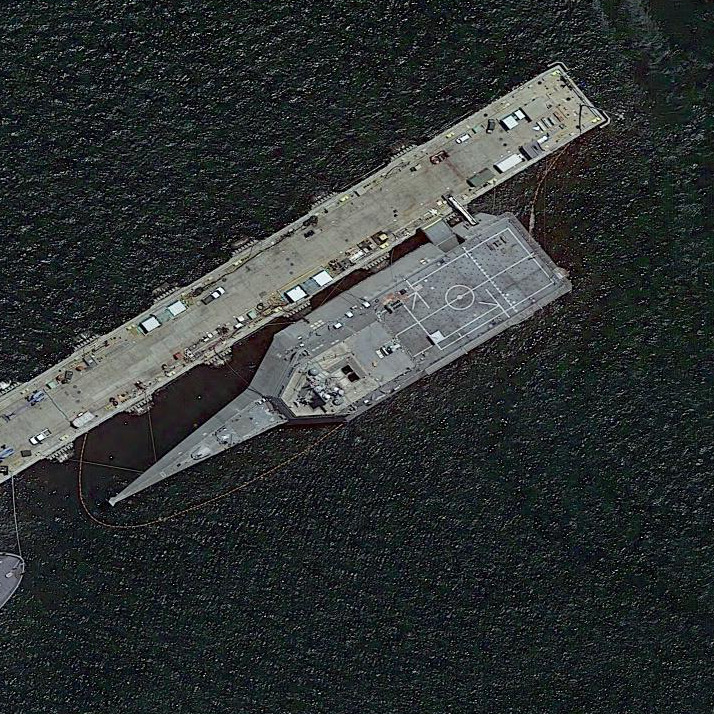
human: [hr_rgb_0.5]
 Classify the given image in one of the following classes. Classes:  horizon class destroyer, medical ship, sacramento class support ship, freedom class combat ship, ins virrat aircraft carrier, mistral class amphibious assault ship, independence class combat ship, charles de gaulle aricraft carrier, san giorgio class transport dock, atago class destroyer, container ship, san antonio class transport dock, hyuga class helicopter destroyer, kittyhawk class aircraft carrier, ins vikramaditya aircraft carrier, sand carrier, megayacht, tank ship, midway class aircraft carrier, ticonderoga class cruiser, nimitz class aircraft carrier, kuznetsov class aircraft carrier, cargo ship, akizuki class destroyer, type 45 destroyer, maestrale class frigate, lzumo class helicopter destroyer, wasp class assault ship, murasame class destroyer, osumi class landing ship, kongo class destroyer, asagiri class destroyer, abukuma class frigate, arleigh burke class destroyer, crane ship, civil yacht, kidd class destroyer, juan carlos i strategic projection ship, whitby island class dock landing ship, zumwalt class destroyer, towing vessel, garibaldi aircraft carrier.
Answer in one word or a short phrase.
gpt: Independence class combat ship